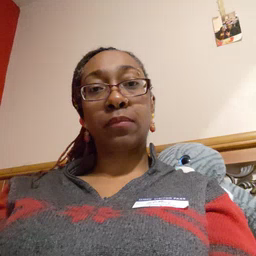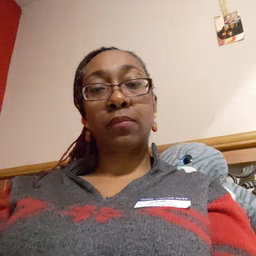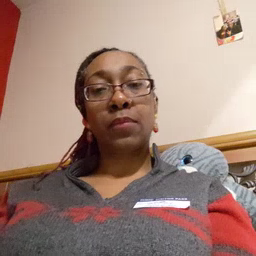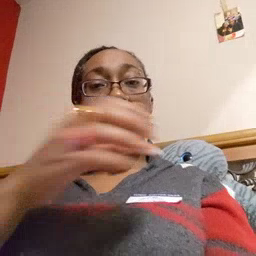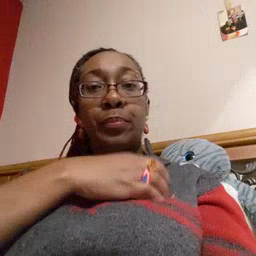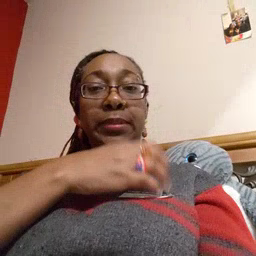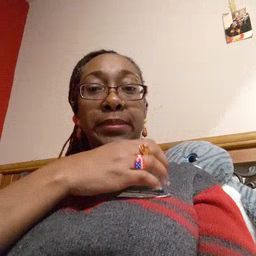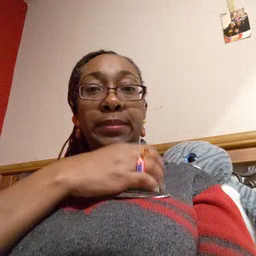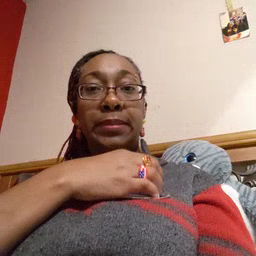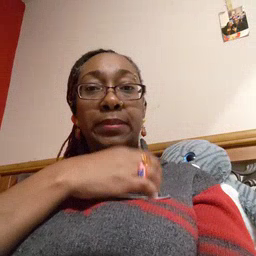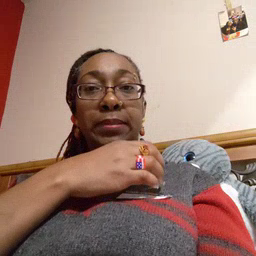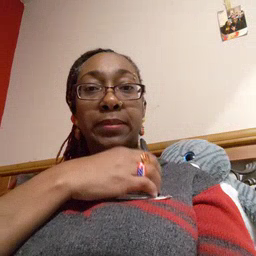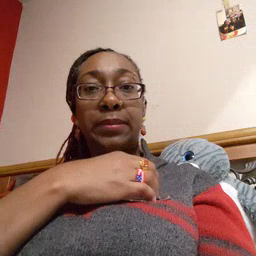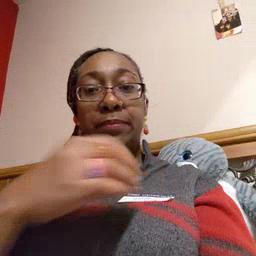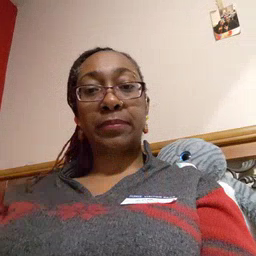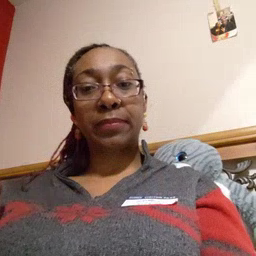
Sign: police